Question: I have an Angular app which makes some calls (POST and GET for now) to a backend service (powered by node.js with a REST interface). While developing the app itself I noticed it makes two requests to the backend each time a button is pressed or a page is loaded. Curiously everything works but each time I press some button the backend gets two requests. I am not using any fancy package only ngRoute, ngResource and routeStyles for css partials. Anybody has an idea of what could be the reason why the app behaves like that?
I actually found another <URL> similar to this one but the OP there was using express aside of Angular and there is no answer...
EDIT added some code.
in app.js:
'''
'use strict';
var cacheBustSuffix = Date.now();
angular.module('myApp', ['myApp.controllers', 'myApp.services', 'myApp.filters', 'ngRoute', 'ngResource', 'routeStyles'])
.config(['$routeProvider', '$locationProvider', function ($routeProvider, $locationProvider) {
$locationProvider
.html5Mode({enabled: true,
requireBase: false})
.hashPrefix('!');
$routeProvider
.when('/', {redirectTo: '/myApp'})
.when('/myApp', {
templateUrl: '/partials/home.html?cache-bust=' + cacheBustSuffix,
controller: 'ctrlHome'
})
.when('/myApp/search', {
templateUrl: '/partials/search.html?cache-bust=' + cacheBustSuffix,
controller: 'ctrlSearch'
})
.when('/myApp/list/', {
templateUrl: '/partials/list.html?cache-bust=' + cacheBustSuffix,
controller: 'ctrlList'
})
// a bunch of other redirections
.otherwise({
templateUrl: '/partials/404.html?cache-bust=' + cacheBustSuffix,
controller: 'ctrl404'});
}]);
'''
from services.js:
'''
'use strict';
var app = angular.module('myApp.services', ['ngResource']).
factory('List', function ($resource) {
return $resource(WSROOT + '/search', {}, {get: {method: 'GET', isArray: false}});
});
'''
from controllers.js, one controller that makes multiple requests
'''
var controllers = angular.module('myApp.controllers', []);
var ctrlList = controllers.controller('ctrlList', function ($scope, $window, List) {
$window.document.title = 'myApp - List';
List.get({}, function (data) {
// $scope.res is an array of objects
$scope.res = data.response;
$scope.nitems = data.response.length;
});
});
ctrlList.$inject = ['$scope', 'List'];
'''
And the network call when loading the index+home and navigating to some other page. As you can see, it first loads the index page, the scripts and styles listed there (not shown), then the home where I have a controller similar to the one above and suddenly two wild request to my web server:

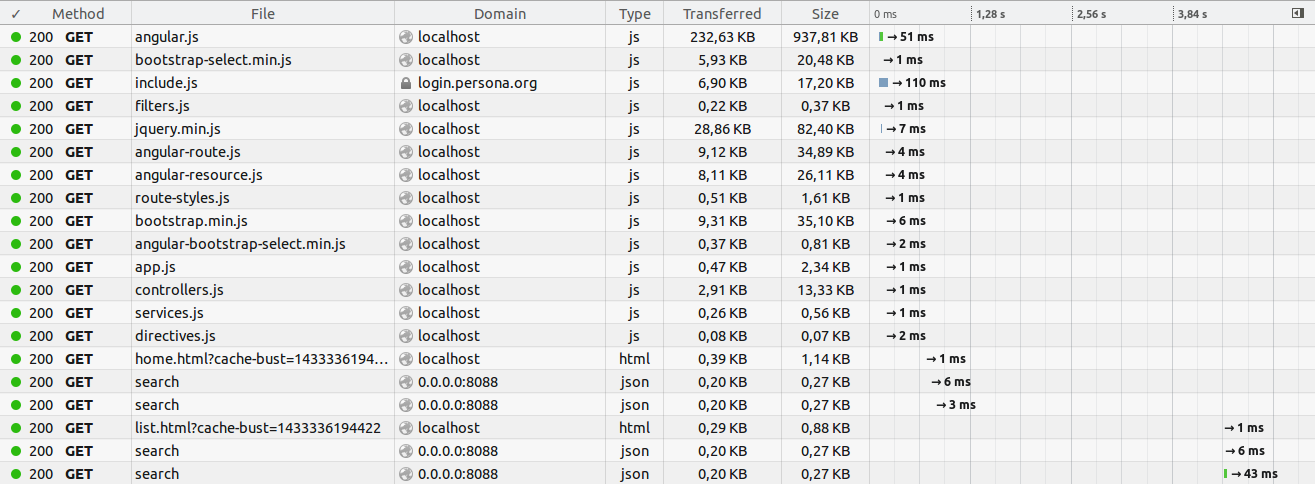
Answer: Can we see your HTML files? I had this problem a while back. My solution was that by declaring a controller in the routing, in the pages, a double post was created as each controller was loaded twice.
'''
//Home
.state('tab.home', {
url: '/home',
views: {
'tab-home': {
templateUrl: 'templates/tab-home.html',
controller: 'HomeCtrl' // <-- This goes away
}
}
})
'''